Aerial crown-view tile of a tropical tree (Barro Colorado Island, Panama), acquired 20241216:
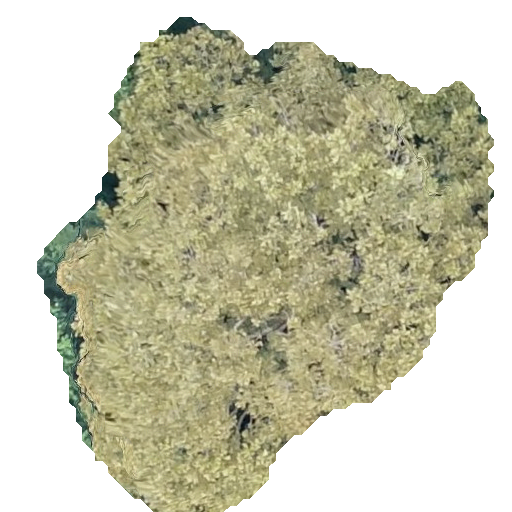
Species: Dipteryx oleifera
GBIF accepted scientific name: Dipteryx oleifera
Crown area: 217.21 m²